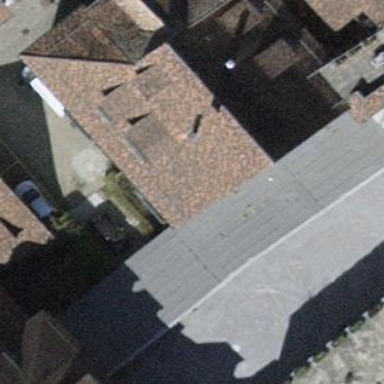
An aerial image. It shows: Garage building with glass roof.